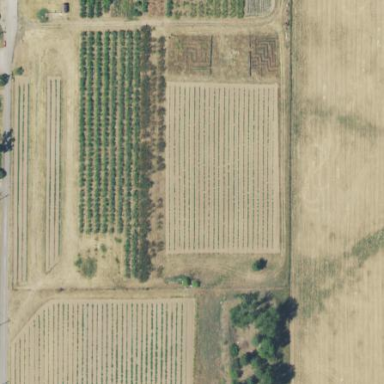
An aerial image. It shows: Orchard.